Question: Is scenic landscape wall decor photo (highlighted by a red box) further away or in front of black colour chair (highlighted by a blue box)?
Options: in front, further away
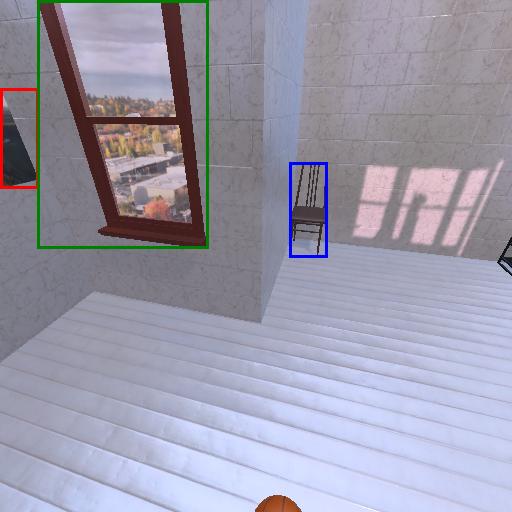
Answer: in front